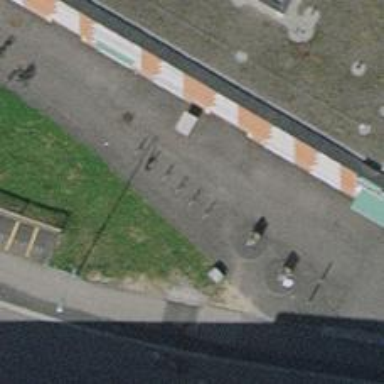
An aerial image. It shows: Bicycle parking area with stands.